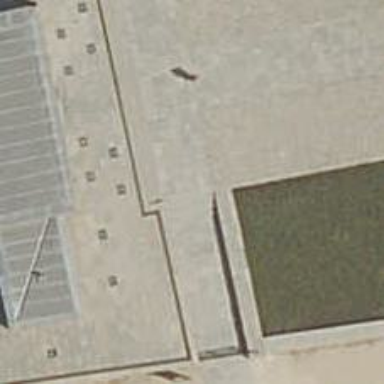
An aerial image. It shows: Steps made of paving stones.